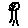
Label: tree